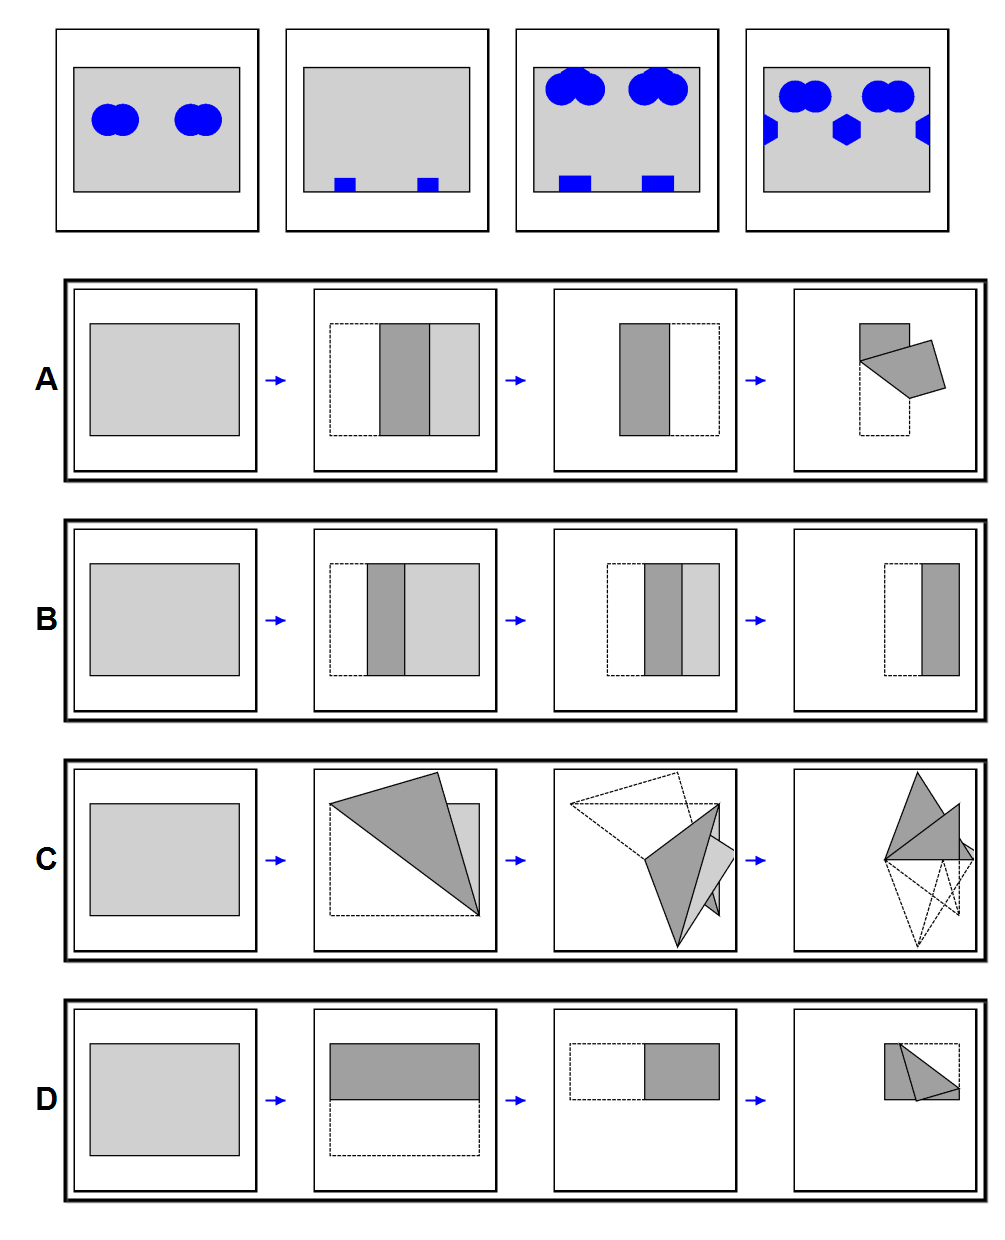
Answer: B